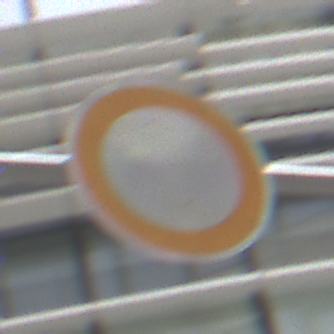
Verkehrszeichen: VerbotFahrzeugeAllerArt
Umgebung: Outdoor, Urban
Tageszeit: Midday
Wetter: Overcast
Licht: Natural
Jahreszeit: NotSpecified
Kontrast: LowContrast